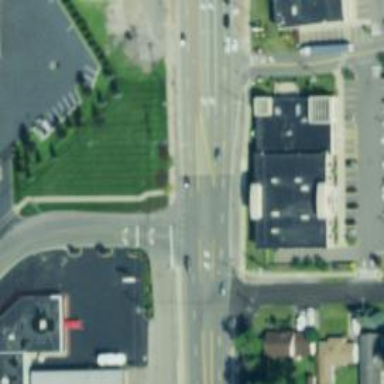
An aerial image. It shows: Trunk highway with separate sidewalk.